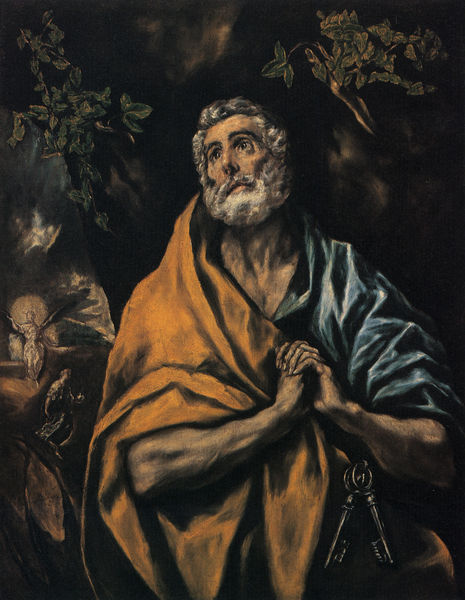
Titel: Die Reue des hl. Petrus
Künstler: El Greco
Standort: Oslo
Institution: Nasjonalgalleriet
Schlagwörter: baum, blau, blätter, dunkel, felsen, flügel, gemälde, himmel, kopf, laub, mann, schatten, umhang, weiß, gelb, grün, ocker, äste, braun, finger, grau, hell, licht, nacht, nase, orange, schwarz, symbol, blick, beige, alt, bart, arme, augen, bärtig, diener, dienerin, falten, gesicht, mensch, silber, stein, steine, vollbart, bildnis, hals, hände, porträt, ast, spiegelung, zweige, auge, figur, gold, haare, mantel, stehend, decke, blatt, pflanzen, höhle, traurig, engel, spanien, düster, zwei, fels, figuren, sturm, unwetter, gefaltet, muskeln, glanz, metall, faltenwurf, schwein, kreuz, religion, beten, gebet, ranke, schein, andächtig, bedrohung, pforte, gefaltete hände, christus, jesus, bildnid, christlich, lichtspiel, stark, flehen, vision, religiös, grotte, wächter, erscheinung, heiliger, schlüssel, schlüsselbund, heilig, maria, anbetung, betend, el greco, petrus, christentum, josef, attribut, pierre, feigenblatt, blaub, apostel, entrückt, ölberg, weiße haare, caravaggio, attribute, flehend, gethsemane, greco, saint, heiliger petrus, himmelsschlüssel, betende hände, bewölkter himmel, christusvision, fapfap, feigenbaum, gung, hl petrus, illuminiszenz, iluminiszenz, sschlüssel, zwei schlüssel, saint pierre, gels, rel, cles